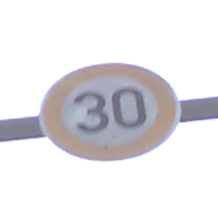
Verkehrszeichen: Geschwindigkeit30
Umgebung: Outdoor, Urban
Tageszeit: Midday
Wetter: Overcast
Licht: Natural
Jahreszeit: NotSpecified
Kontrast: LowContrast